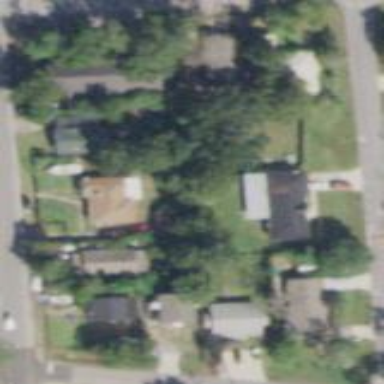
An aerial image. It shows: This residential area consists of single-family homes.